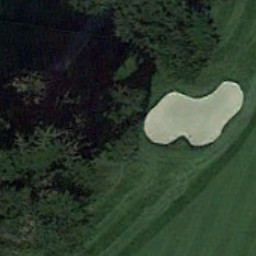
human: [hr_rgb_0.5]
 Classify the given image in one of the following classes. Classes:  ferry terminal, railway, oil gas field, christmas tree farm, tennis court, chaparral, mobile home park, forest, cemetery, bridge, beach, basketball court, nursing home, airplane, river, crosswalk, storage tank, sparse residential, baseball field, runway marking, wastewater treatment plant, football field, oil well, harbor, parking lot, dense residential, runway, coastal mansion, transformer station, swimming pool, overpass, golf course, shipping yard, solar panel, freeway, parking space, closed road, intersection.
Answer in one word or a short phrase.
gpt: golf course